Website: walmart
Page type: customer-info-address
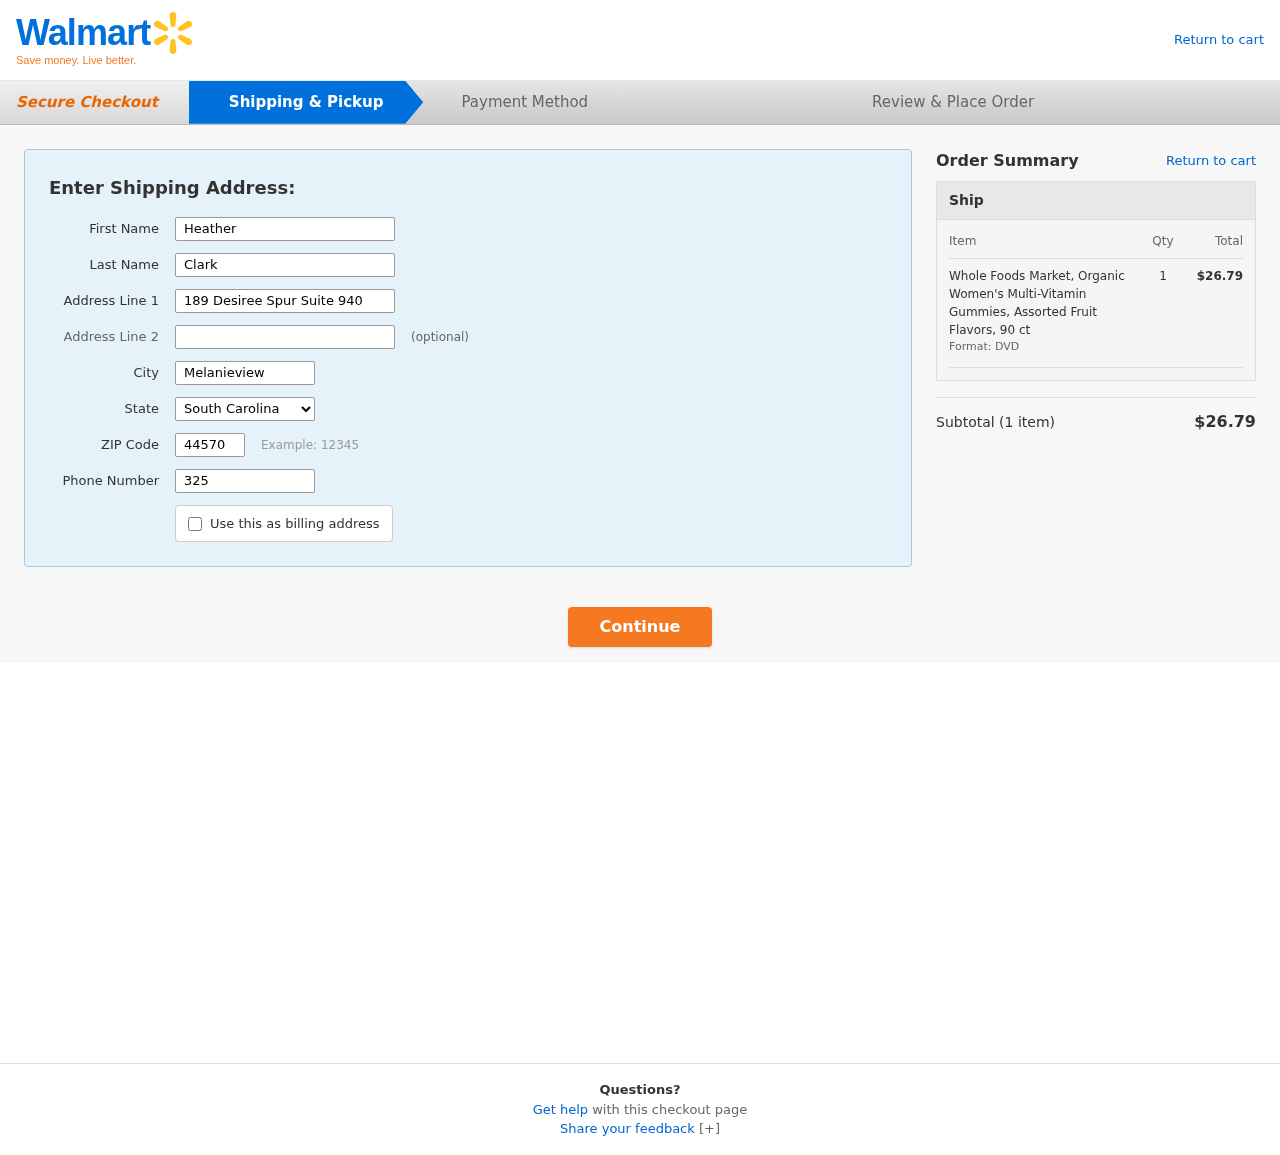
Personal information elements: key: PII_CITY
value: Melanieview
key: PII_FIRSTNAME
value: Heather
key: PII_LASTNAME
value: Clark
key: PII_PHONE
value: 3257539091
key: PII_POSTCODE
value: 44570
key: PII_STATE
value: South Carolina
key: PII_STREET
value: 189 Desiree Spur Suite 940
Product elements: key: PRODUCT1_NAME
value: Whole Foods Market, Organic Women's Multi-Vitamin Gummies, Assorted Fruit Flavors, 90 ct
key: PRODUCT1_QUANTITY
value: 1
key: PRODUCT1_LINE_TOTAL
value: $26.79
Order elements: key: ORDER_NUM_ITEMS
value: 1
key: ORDER_SUBTOTAL
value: $26.79